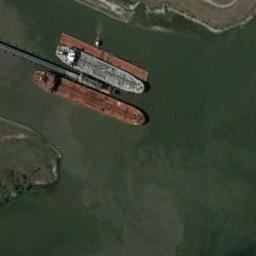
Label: ship